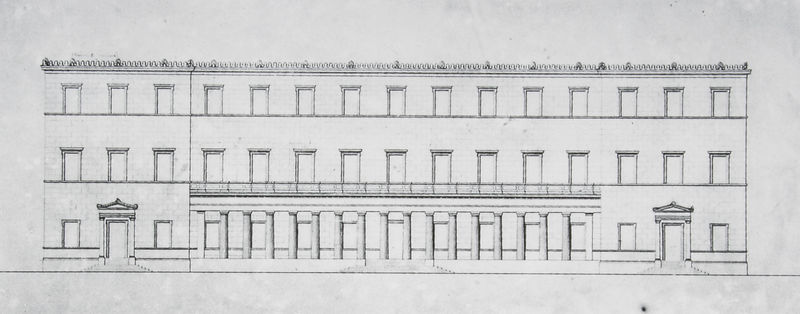
Titel: Königliches Schloß Athen, Aufriss Seitenfassade
Künstler: Friedrich von Gärtner
Standort: München
Institution: Architekturmuseum der Technischen Universität
Schlagwörter: weiß, dreieck, fenster, profil, schwarz, skizze, säule, säulen, tür, zeichnung, dach, gebäude, haus, schloss, wand, architektur, stein, brüstung, flach, drei, klassizismus, front, balkon, papier, ansicht, fassade, türen, giebel, linien, querformat, treppe, treppen, geländer, stufen, monumental, galerie, halle, eingang, eingänge, dreistöckig, palast, palazzo, stockwerk, balustrade, symmetrisch, groß, stich, schwarzweiß, entwurf, kopie, kapitell, portal, fensterreihen, sims, pforte, antik, rechteckig, frontansicht, etagen, plan, stockwerke, symetrisch, verzierungen, geschoss, klassizistisch, säulengang, kranzgesims, aufriss, bauplan, säulenordnung, ziegelstein, balustarde, fensterreihe, facetten, länglich, hauptgebäude, ich, arcitektur, reichskanzlei, supraposition, architektenzeichnung, säulenhaale, 2 türen